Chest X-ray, PA view. Patient: 46 years old, sex M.
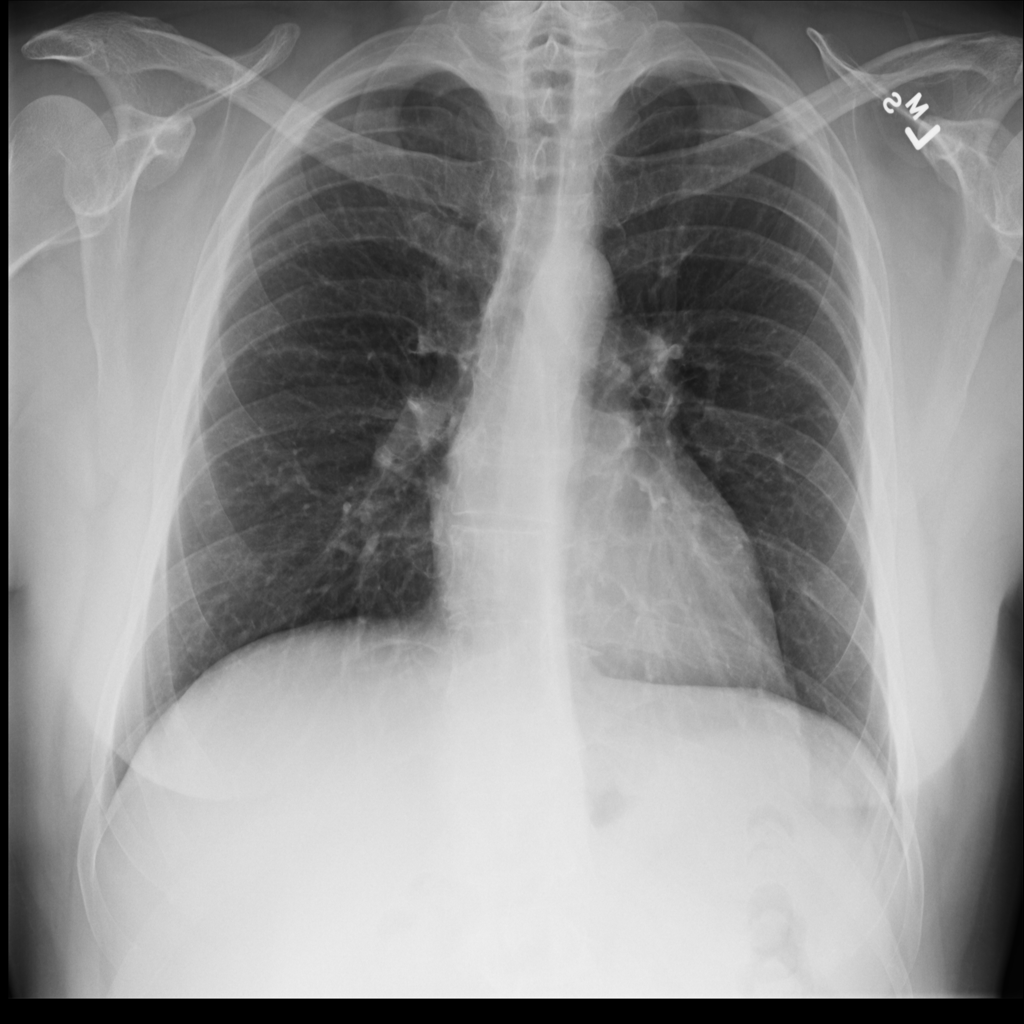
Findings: No Finding